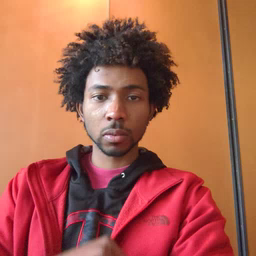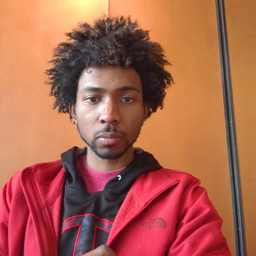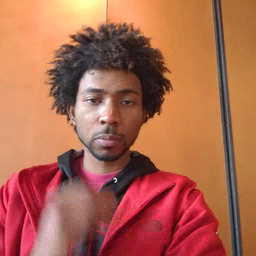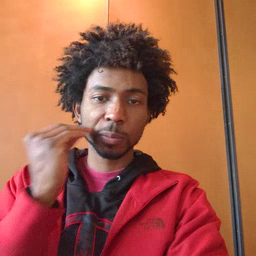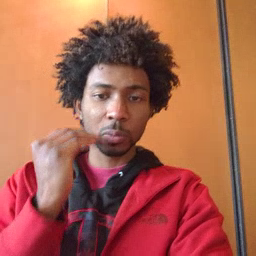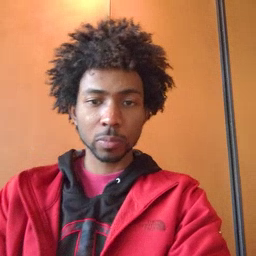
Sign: kiss